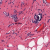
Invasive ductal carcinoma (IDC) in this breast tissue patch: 0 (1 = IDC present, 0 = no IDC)